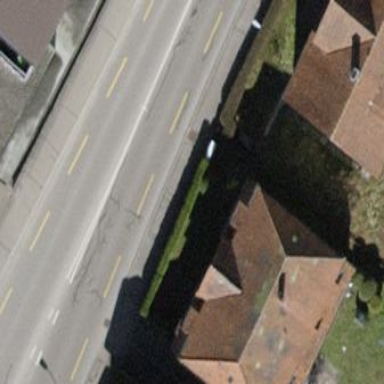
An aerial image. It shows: Detached building with half-hipped roof.